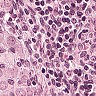
Metastatic tissue present: yes